Interaction volume radius: 10 \u00c5
Interaction volume height: 15 \u00c5
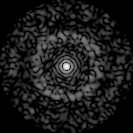
Disorder parameter: 0.849